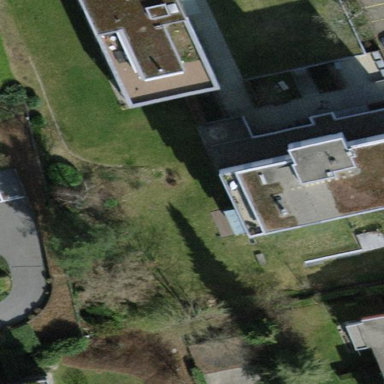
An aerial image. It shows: Flat-roofed apartment building.